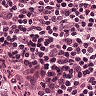
Metastatic tissue present: no